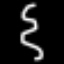
Label: squiggle